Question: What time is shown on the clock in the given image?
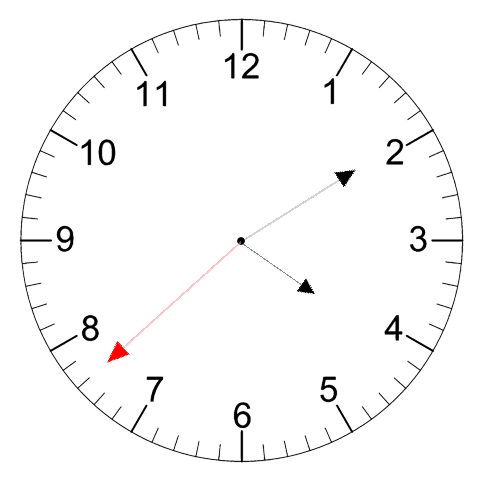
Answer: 04:09:38